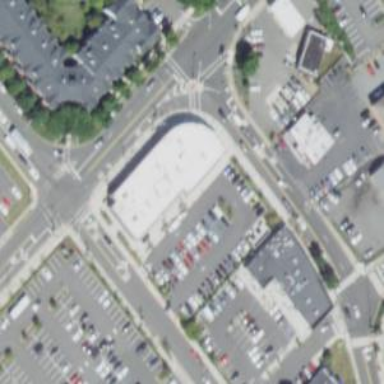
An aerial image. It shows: Retail building.